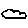
Label: cloud